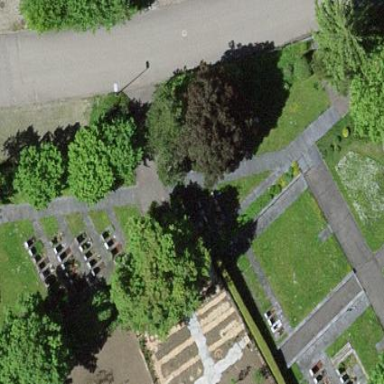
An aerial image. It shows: Cemetery.